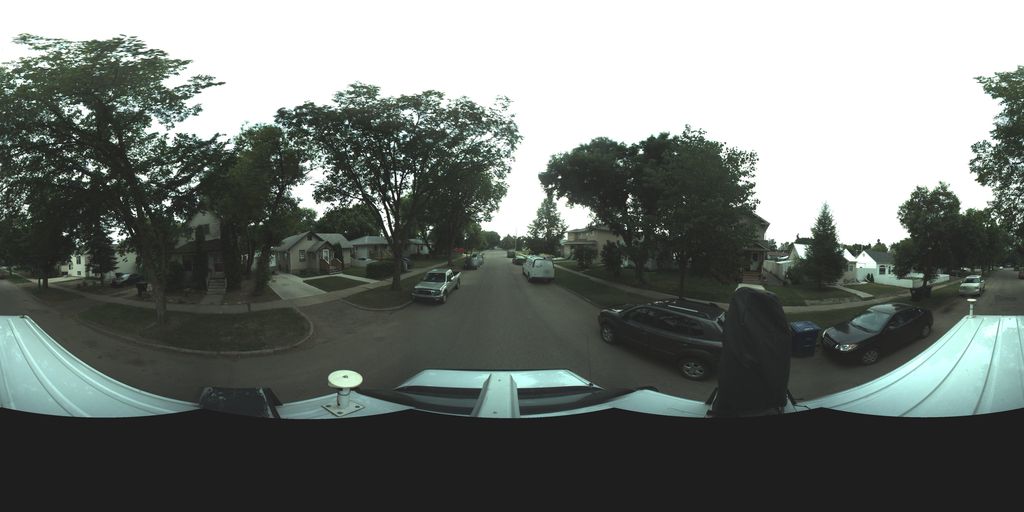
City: saskatoon